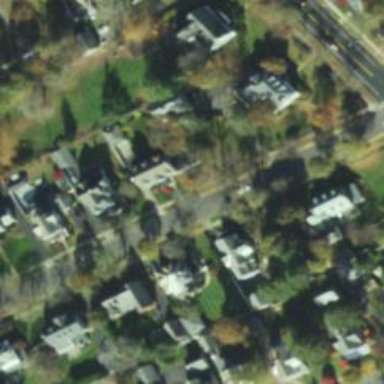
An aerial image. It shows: Residential road with separate sidewalk.